Question: I'm trying to submit an iPhone app and "archive" is grayed out. I already went to Edit scheme and checked the box to reveal archive. This is a resubmission of an app...do I have to create a completely new profile?

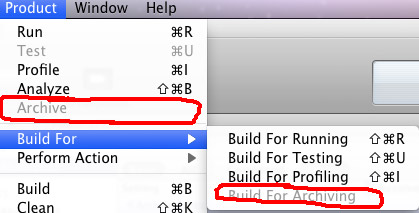
Answer: Check the deployment target for your scheme. It can't be the simulator, it has to be a device.